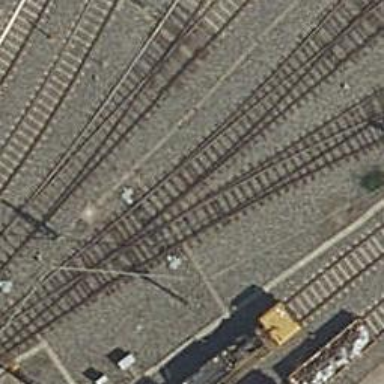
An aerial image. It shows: Railway switch.